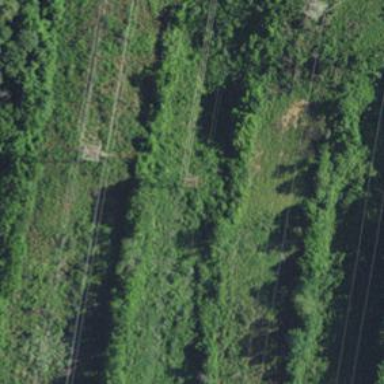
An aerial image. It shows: Lattice structure tower used for power transmission.